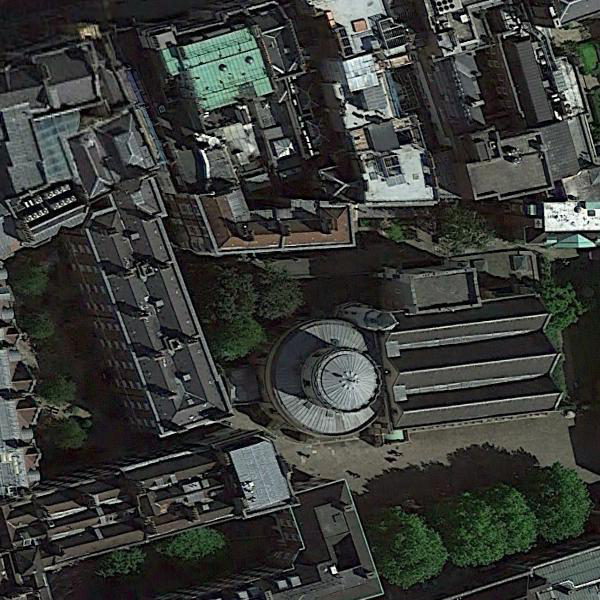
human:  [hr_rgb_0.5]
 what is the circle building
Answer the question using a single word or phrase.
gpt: church